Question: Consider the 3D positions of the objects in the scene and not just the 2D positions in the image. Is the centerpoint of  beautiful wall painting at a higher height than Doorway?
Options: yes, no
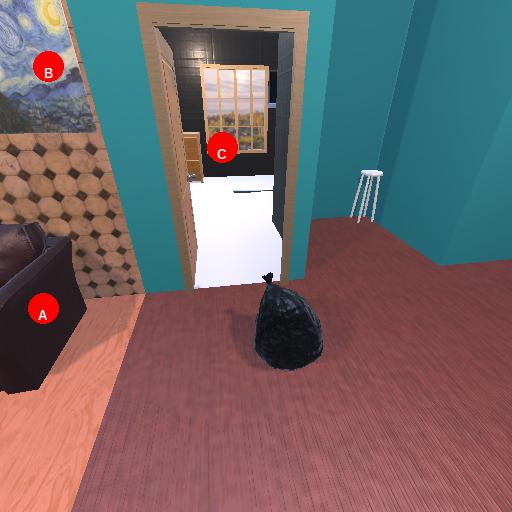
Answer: yes